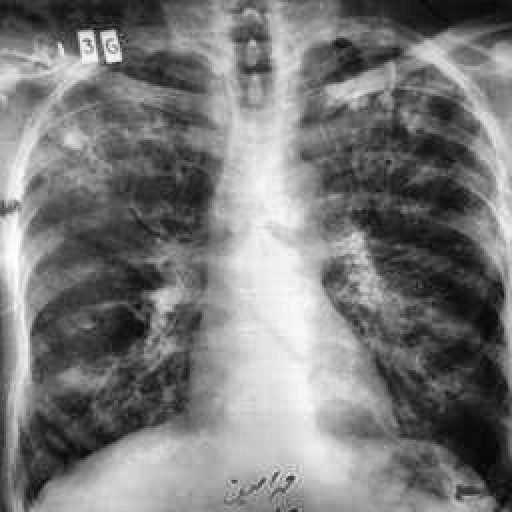
Finding: TUBERCULOSIS